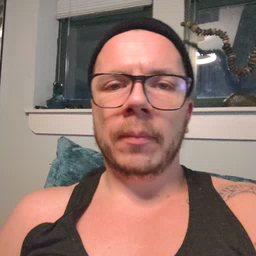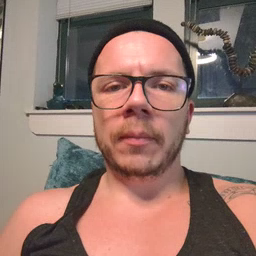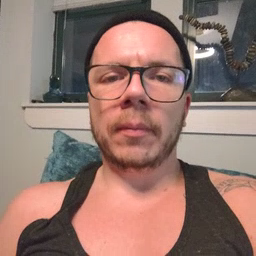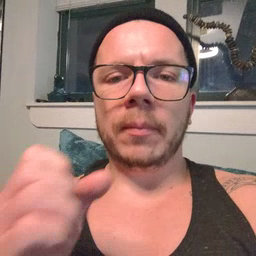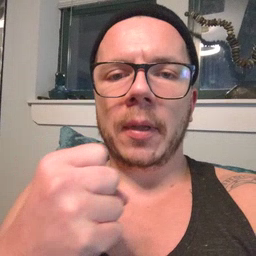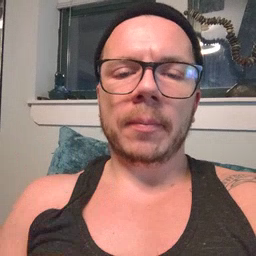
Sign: make